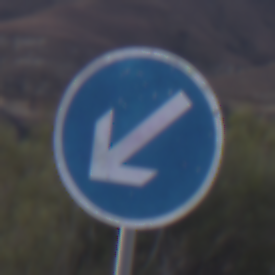
Verkehrszeichen: VorgeschriebeneVorbeifahrtLinks
Umgebung: Outdoor, Nature
Tageszeit: Dusk
Wetter: Clear
Licht: Natural
Jahreszeit: NotSpecified
Kontrast: LowContrast